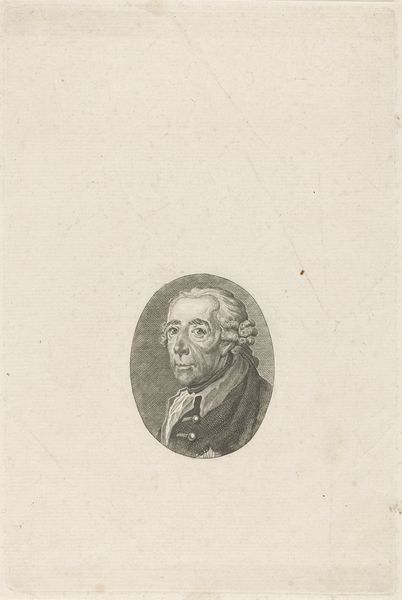
Titel: Portret van koning Frederik II de Grote van Pruisen
Künstler: Hendrik Leffert Meyling
Standort: Amsterdam
Institution: Rijksmuseum
Schlagwörter: mann, frisur, nase, zeichnung, tuch, alt, jacke, augen, falten, kragen, bildnis, portrait, porträt, haare, adel, augenbrauen, knopf, locken, oval, perücke, halstuch, edel, knöpfe, medaillon, schwarz-weiß, stich, uniform, halbprofil, general, munde